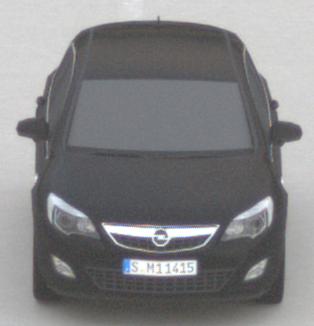
Make: Opel
Model: Astra 1.4 ecoFlex
Detailed model: Astra (J)
Model produced from: 2009/12
Model produced until: 2010/12
Doors: 5
Color: black
Road condition: dry road
Daytime: sunrise or sunset
Contrast: low contrast